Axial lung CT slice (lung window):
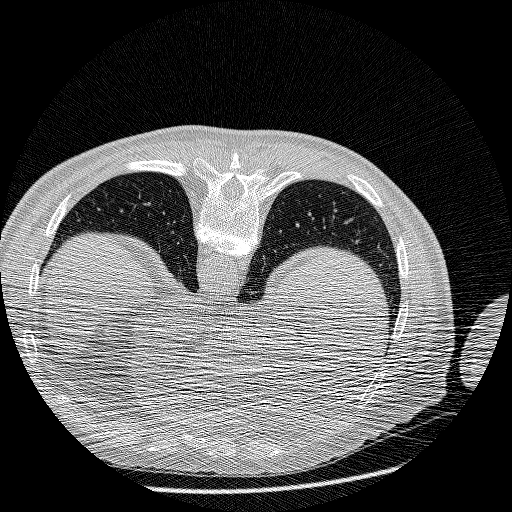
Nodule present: no